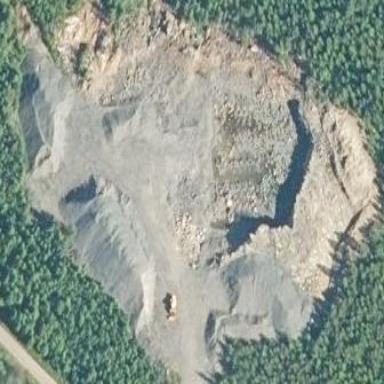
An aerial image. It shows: Quarry area where gravel is extracted.